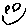
Label: smiley face